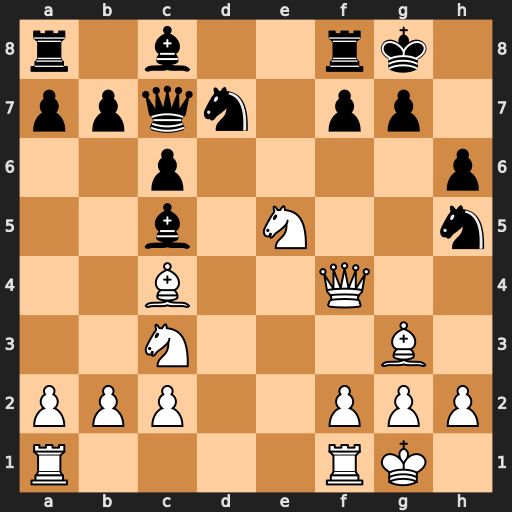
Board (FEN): r1b2rk1/ppqn1pp1/2p4p/2b1N2n/2B2Q2/2N3B1/PPP2PPP/R4RK1
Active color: w
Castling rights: -
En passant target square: -
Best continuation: Bxf7+ Rxf7 Qxf7+